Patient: sex M, age 68
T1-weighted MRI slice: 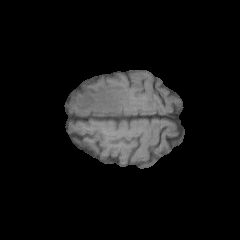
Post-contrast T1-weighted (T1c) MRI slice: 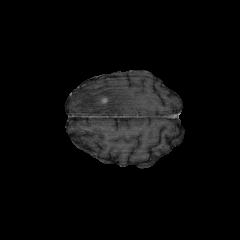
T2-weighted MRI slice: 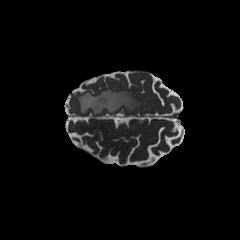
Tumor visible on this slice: yes
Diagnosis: Glioblastoma, IDH-wildtype
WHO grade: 4